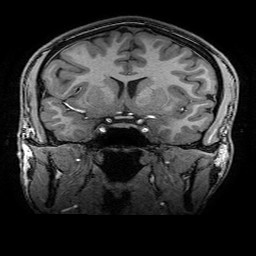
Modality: T1w
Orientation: sagittal
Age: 22
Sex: male
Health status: healthy